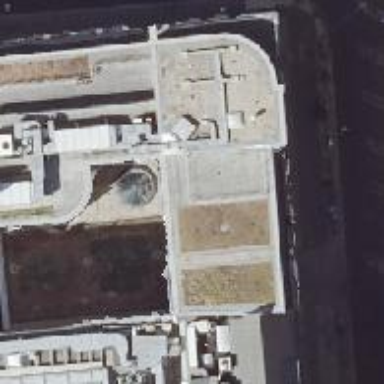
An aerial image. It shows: Office building.